Question: I have the following question:
I have a dypro and added via the layout builder a dict delement: 'mara-matnr'
Now I see it in my element list:

Now I wanted to know, how to access the value of the 'matnr' in my PAI which looks like this:
'''
MODULE user_command_1000 INPUT.
" HOW TO ACCESS THE VALUE OF MATNR HERE?
ENDMODULE.
'''
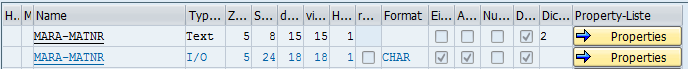
Answer: I have to guess what you did to get that far, and I'd strongly recommend not to continue along that road. What I'd rather do is
- - 'TABLES'- 'MARA'-
The way you prepared the screen, you would have to add a global variable named 'MARA' with the structure of the transparent table 'MARA', probably using the statement 'TABLES mara.' While this is perfectly possible, it's also - you could end up changing the database contents inadvertedly, especially since you seem to be rather new to the system.